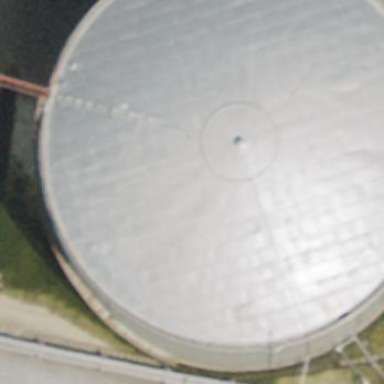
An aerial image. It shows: Storage tank with man-made structure.